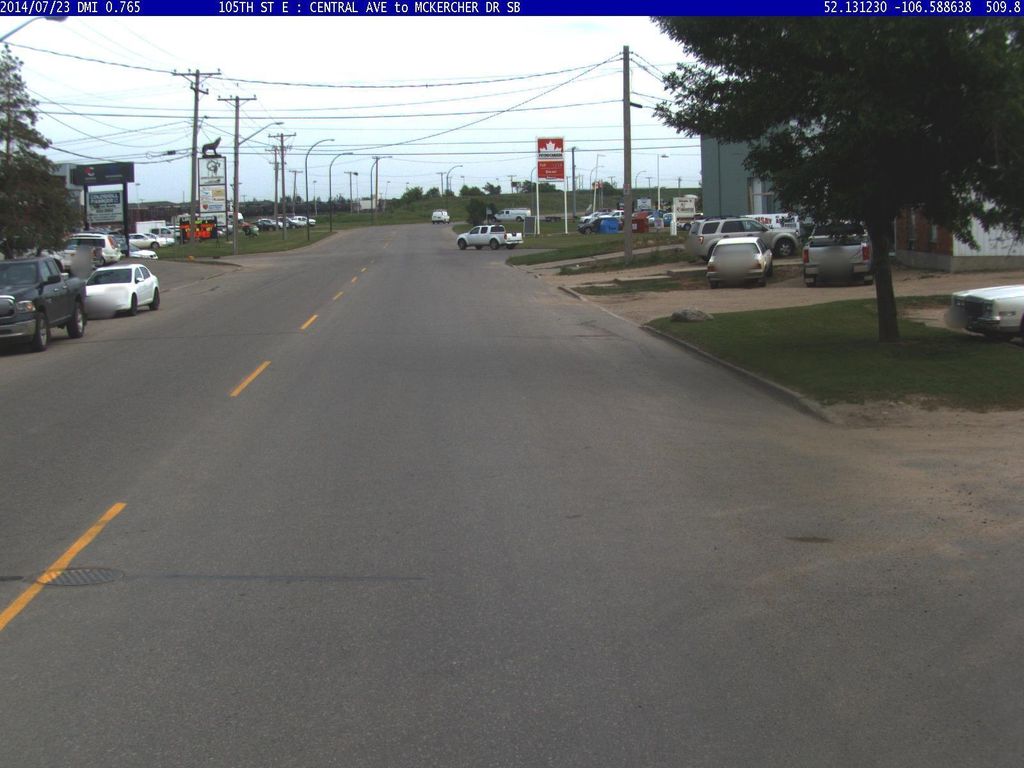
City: saskatoon